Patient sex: M
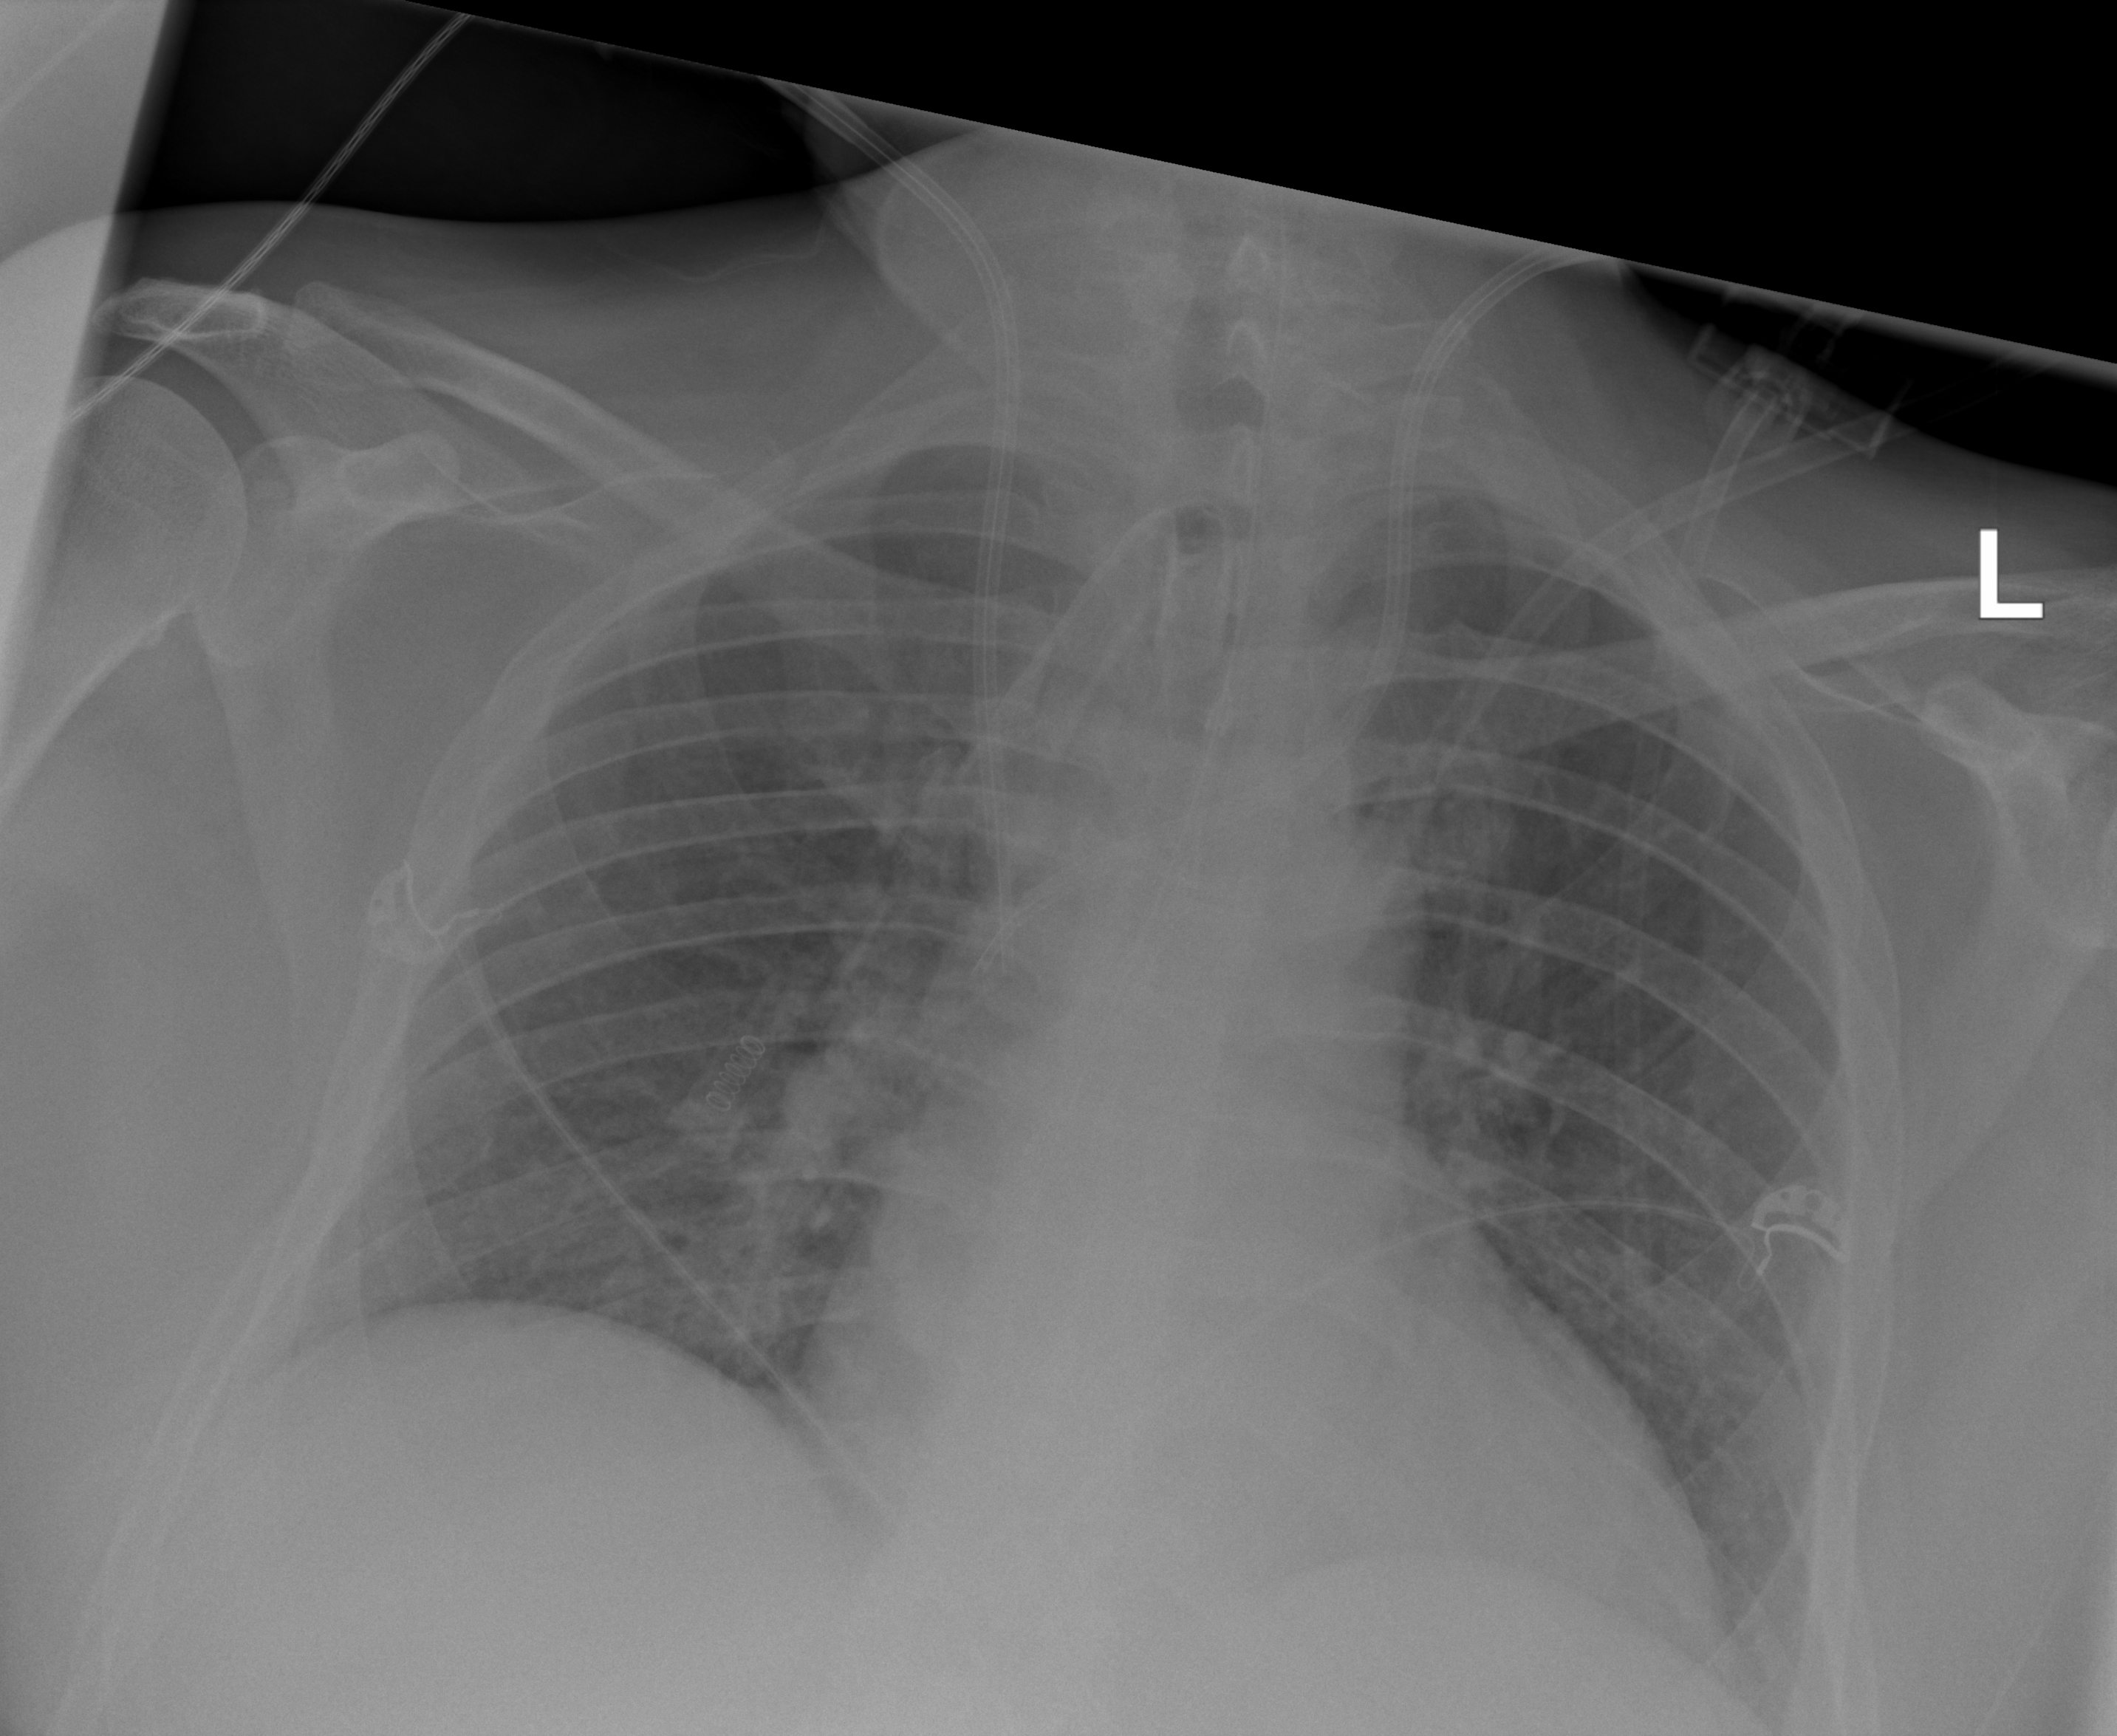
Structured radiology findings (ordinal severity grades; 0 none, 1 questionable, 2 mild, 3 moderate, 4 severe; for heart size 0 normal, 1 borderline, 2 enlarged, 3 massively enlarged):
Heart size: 2
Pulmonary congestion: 0
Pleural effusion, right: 0
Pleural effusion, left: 0
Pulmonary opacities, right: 0
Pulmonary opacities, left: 0
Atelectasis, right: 0
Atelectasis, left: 2